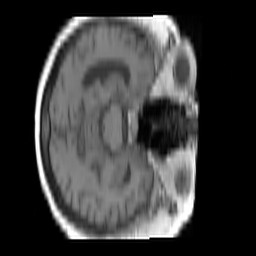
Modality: T1w
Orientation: axial
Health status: ill
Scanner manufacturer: siemens
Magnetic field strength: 3 T
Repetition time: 0.4 s
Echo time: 0.00246 s